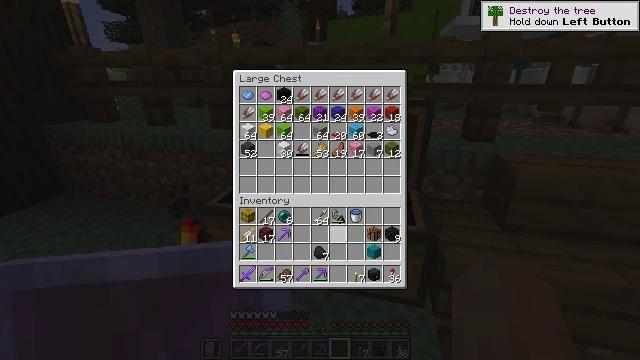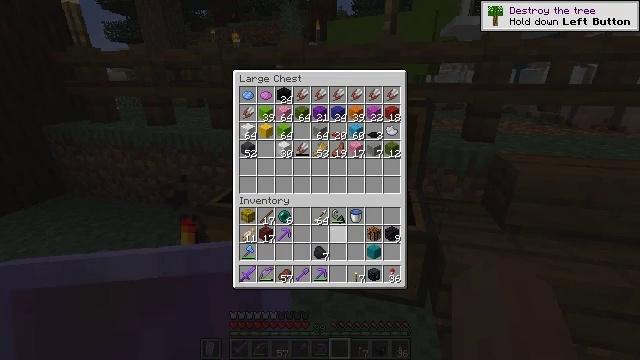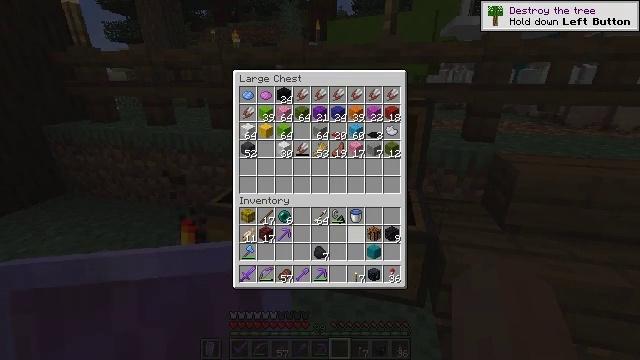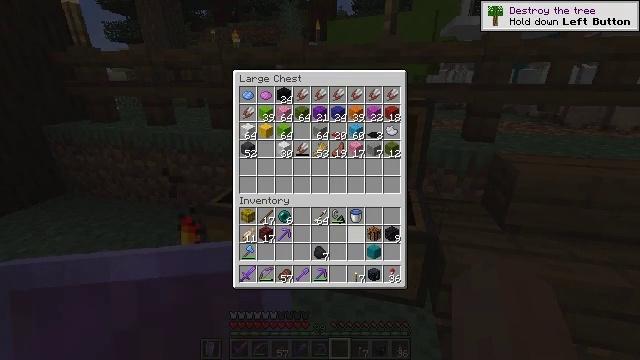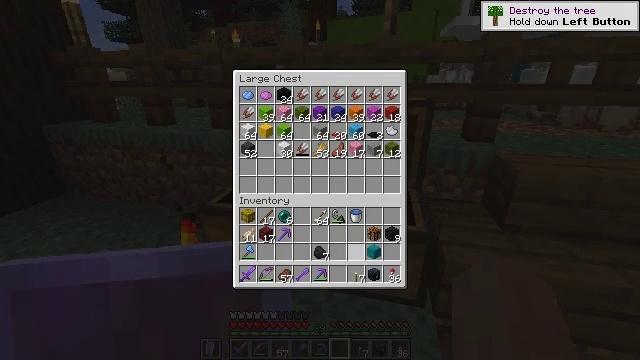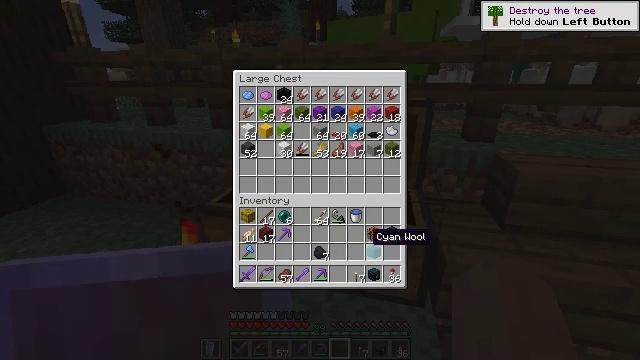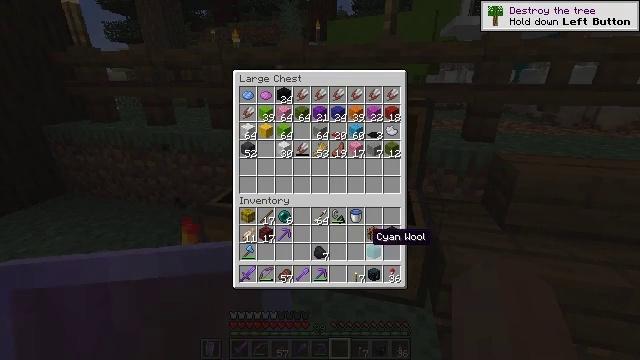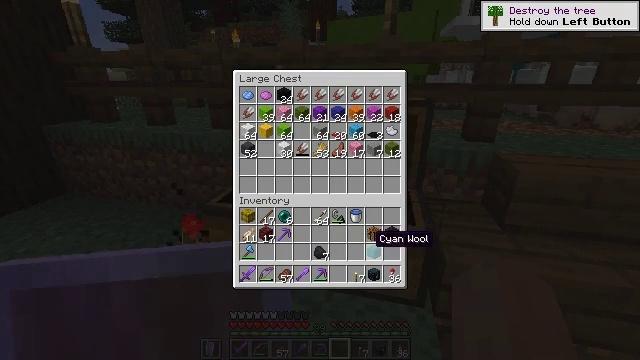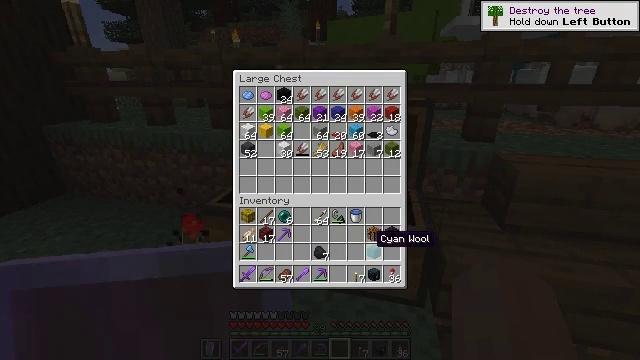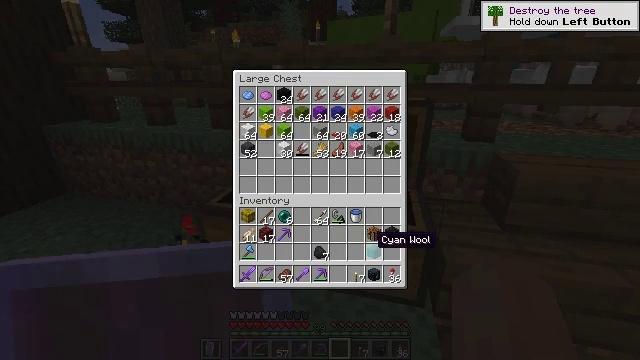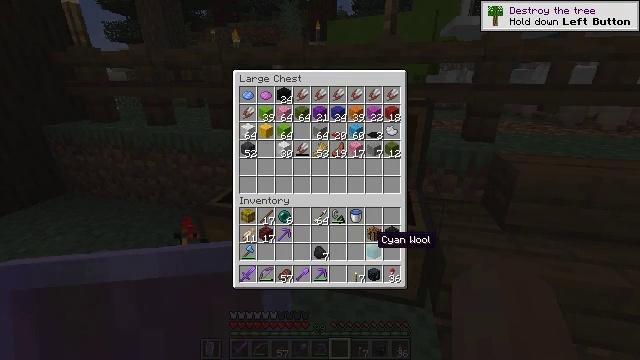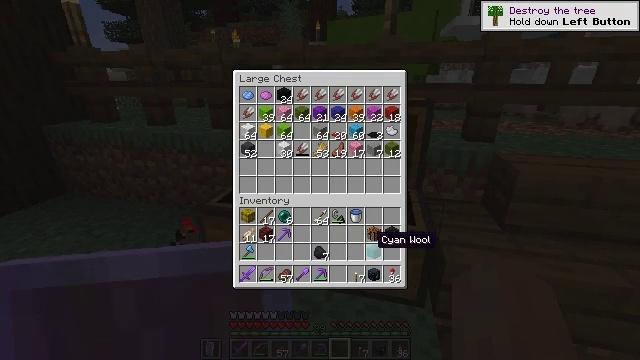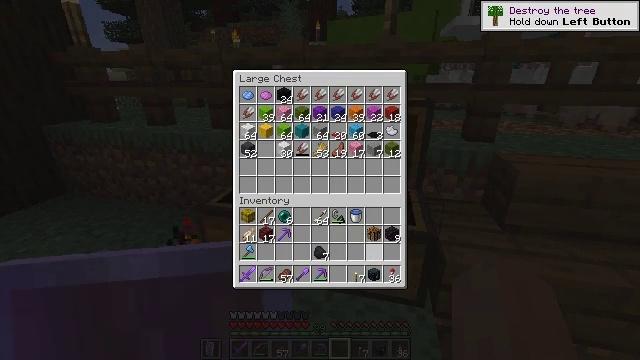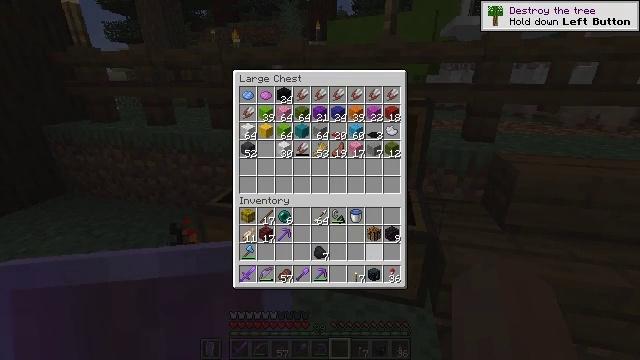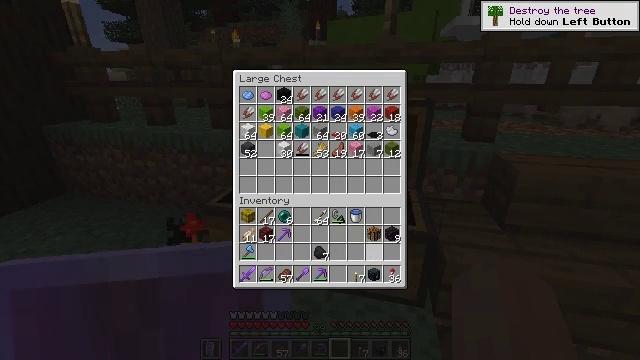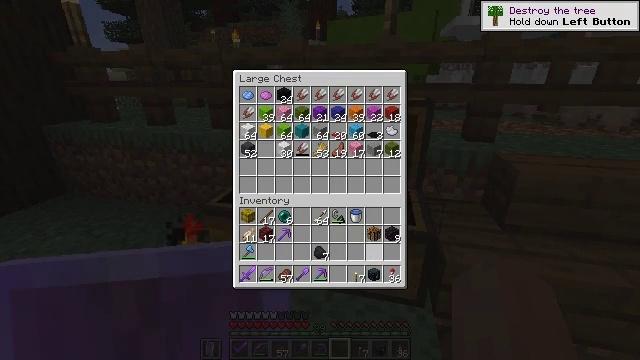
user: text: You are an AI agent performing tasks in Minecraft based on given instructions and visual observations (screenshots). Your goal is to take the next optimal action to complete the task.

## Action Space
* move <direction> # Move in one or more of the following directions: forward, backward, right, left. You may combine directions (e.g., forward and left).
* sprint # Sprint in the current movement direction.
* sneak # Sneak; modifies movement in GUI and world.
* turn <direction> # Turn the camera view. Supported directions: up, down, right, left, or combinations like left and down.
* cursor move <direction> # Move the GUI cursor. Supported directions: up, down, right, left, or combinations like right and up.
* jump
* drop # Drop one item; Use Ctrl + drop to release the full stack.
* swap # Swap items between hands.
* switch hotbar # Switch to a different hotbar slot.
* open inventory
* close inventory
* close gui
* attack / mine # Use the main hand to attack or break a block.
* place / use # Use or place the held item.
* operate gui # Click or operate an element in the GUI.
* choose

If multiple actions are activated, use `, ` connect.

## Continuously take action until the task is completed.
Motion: motion action
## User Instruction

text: Open a furnace to smelt glass.
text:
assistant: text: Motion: sneak, turn right
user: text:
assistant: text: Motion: sneak, turn right
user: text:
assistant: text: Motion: sneak
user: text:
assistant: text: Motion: sneak
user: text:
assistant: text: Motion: sneak
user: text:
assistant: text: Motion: sneak
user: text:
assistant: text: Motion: sneak
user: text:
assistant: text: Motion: sneak
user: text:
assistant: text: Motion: sneak
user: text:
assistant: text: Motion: sneak
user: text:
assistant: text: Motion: sneak
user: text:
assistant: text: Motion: sneak, attack / mine
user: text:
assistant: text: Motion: sneak, attack / mine
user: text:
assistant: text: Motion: sneak, attack / mine
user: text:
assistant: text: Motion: sneak, attack / mine
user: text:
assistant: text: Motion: sneak
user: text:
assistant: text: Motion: sneak
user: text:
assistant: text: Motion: sneak
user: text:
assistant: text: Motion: no_op
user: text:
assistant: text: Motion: no_op
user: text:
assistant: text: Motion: turn left and up
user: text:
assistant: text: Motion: turn left and up
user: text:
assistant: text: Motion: turn left and up
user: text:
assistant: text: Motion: turn up
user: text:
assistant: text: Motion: no_op
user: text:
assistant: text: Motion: turn up
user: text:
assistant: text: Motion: turn left and up
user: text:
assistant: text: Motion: no_op
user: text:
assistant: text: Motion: no_op
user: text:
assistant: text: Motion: no_op